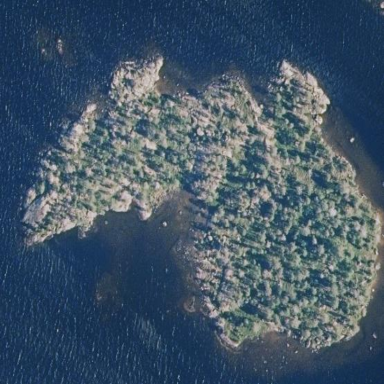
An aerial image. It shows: Islet.